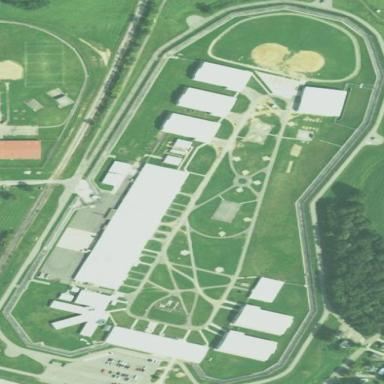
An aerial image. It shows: Prison facility surrounded by fence.